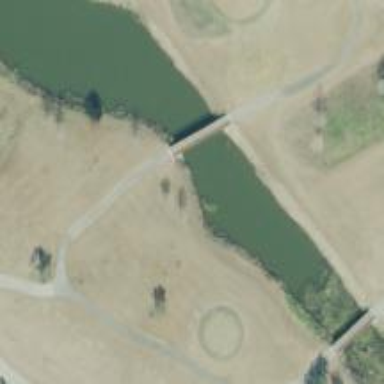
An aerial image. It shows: Bridge over path used as golf cartpath.